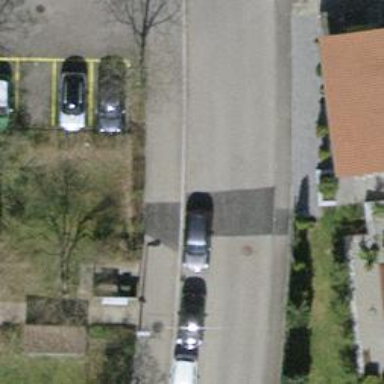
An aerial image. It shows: Asphalt sidewalk.